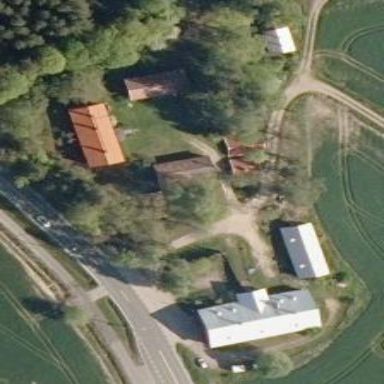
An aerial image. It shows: Farmyard in rural farm setting.